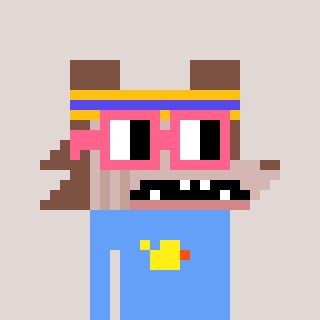
a pixel art character with square pink glasses, a werewolf-shaped head and a blue-colored body on a warm background